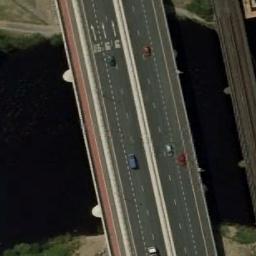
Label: bridge